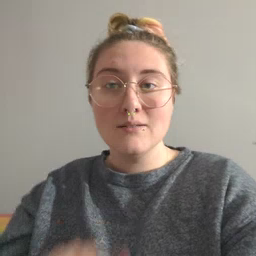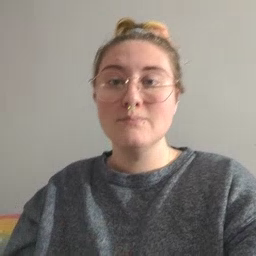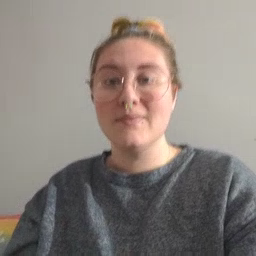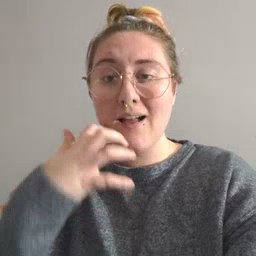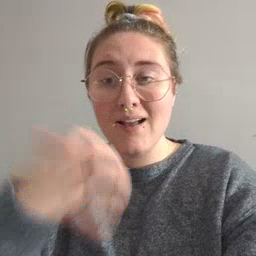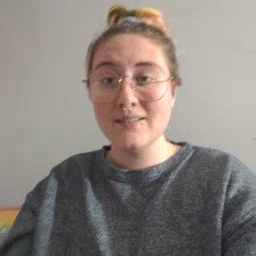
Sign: hot